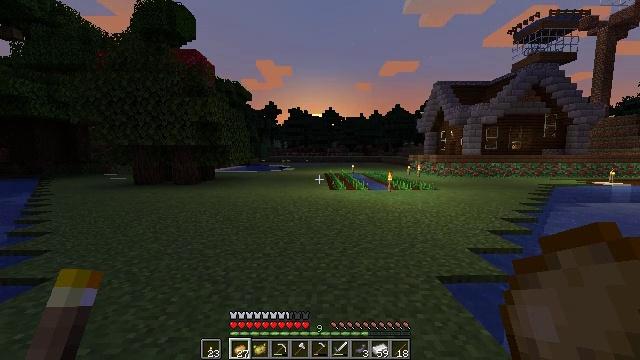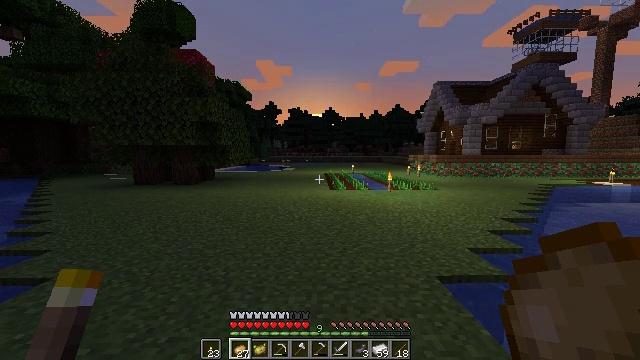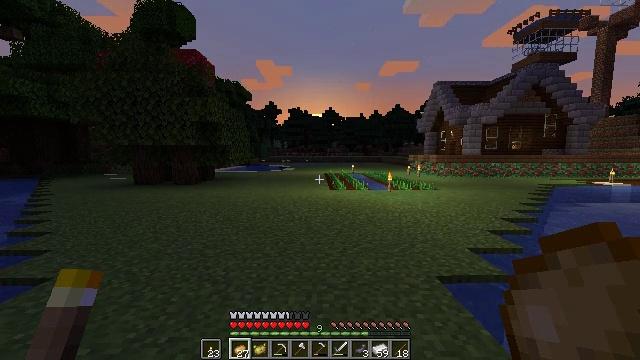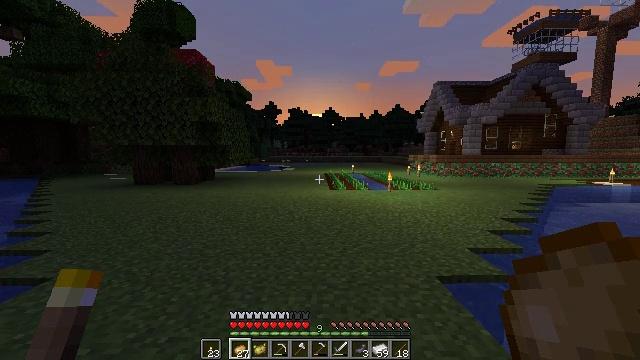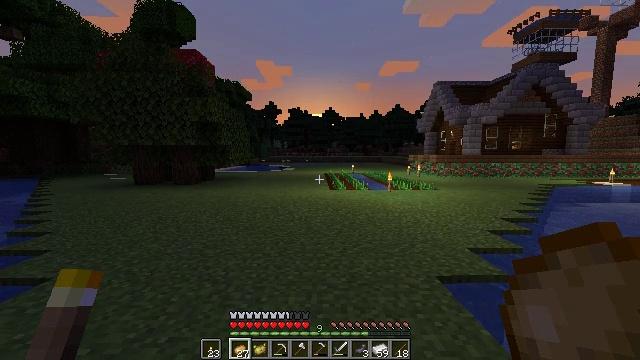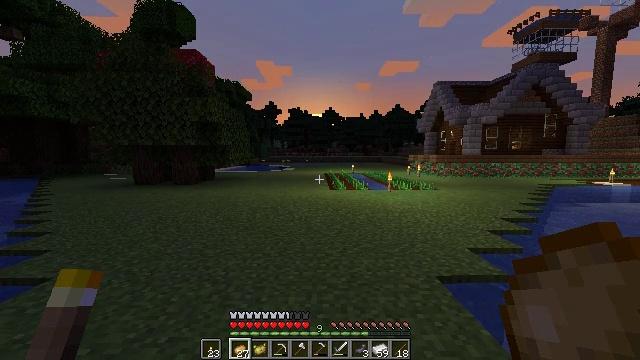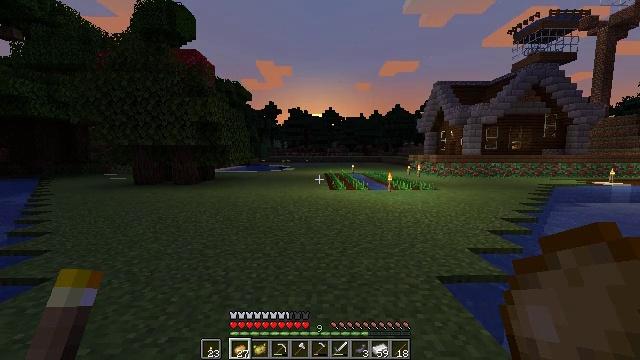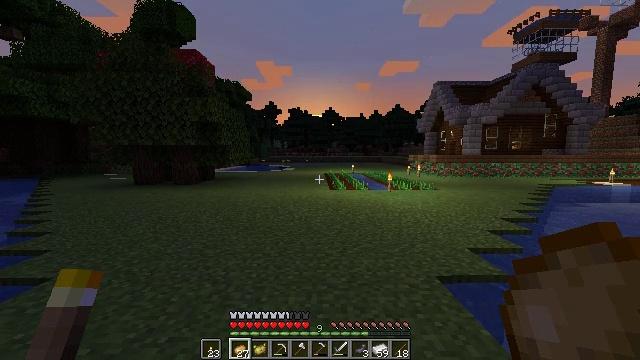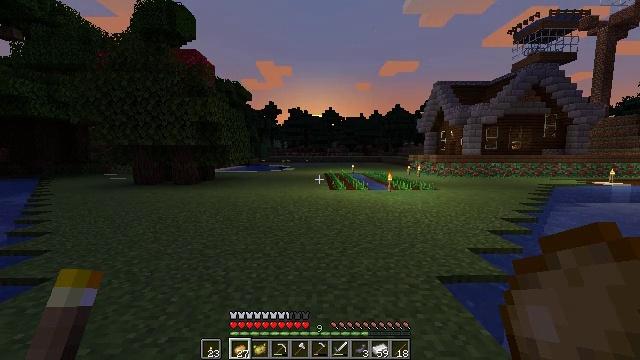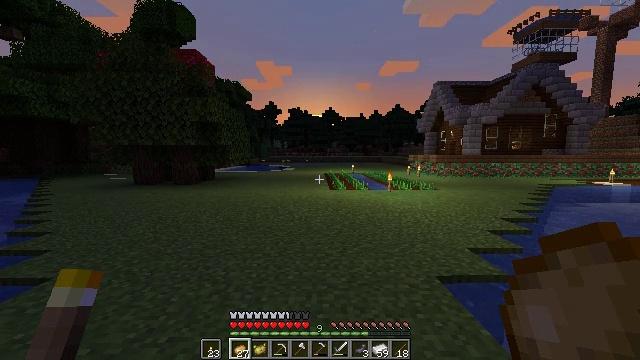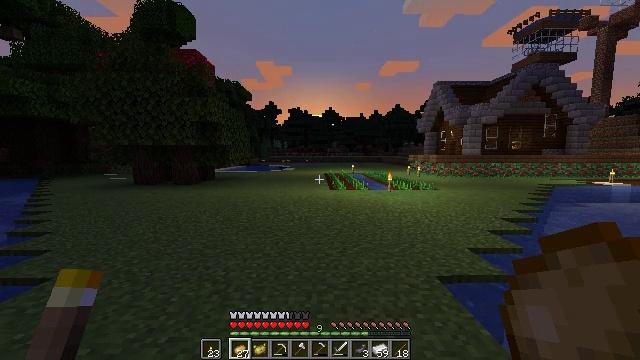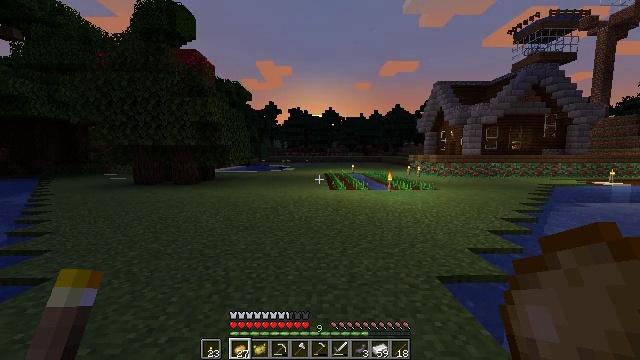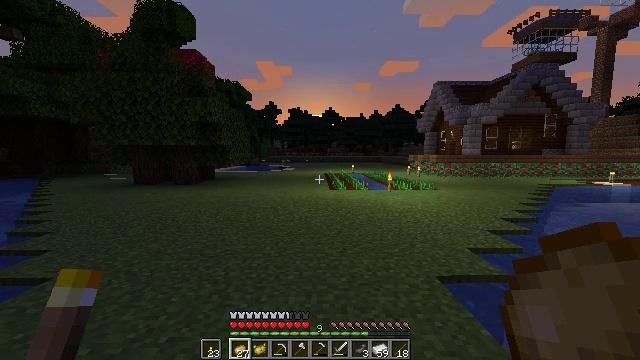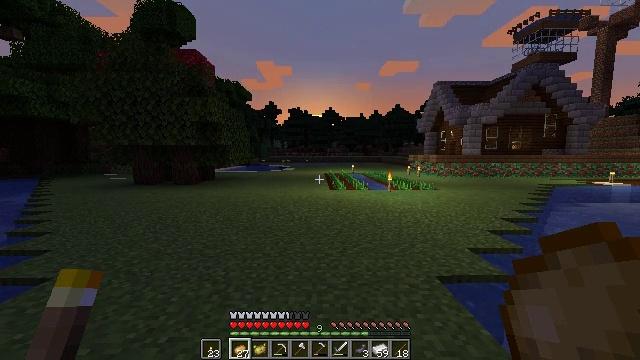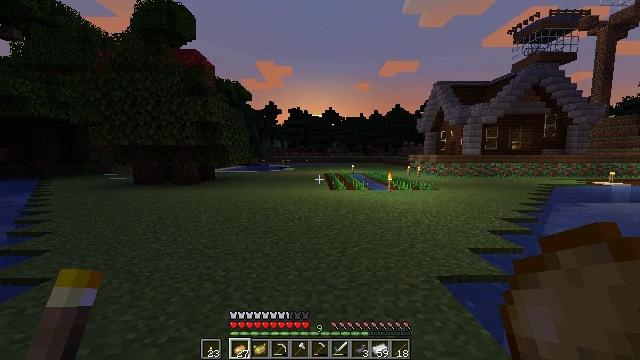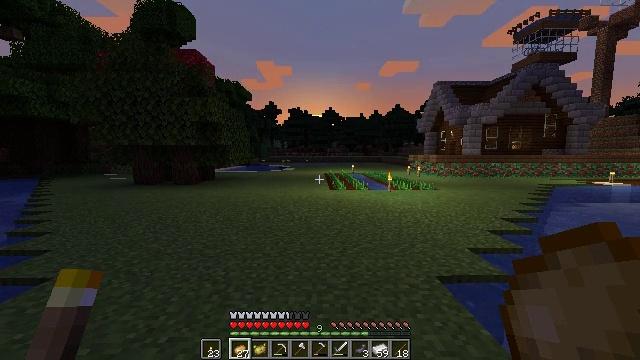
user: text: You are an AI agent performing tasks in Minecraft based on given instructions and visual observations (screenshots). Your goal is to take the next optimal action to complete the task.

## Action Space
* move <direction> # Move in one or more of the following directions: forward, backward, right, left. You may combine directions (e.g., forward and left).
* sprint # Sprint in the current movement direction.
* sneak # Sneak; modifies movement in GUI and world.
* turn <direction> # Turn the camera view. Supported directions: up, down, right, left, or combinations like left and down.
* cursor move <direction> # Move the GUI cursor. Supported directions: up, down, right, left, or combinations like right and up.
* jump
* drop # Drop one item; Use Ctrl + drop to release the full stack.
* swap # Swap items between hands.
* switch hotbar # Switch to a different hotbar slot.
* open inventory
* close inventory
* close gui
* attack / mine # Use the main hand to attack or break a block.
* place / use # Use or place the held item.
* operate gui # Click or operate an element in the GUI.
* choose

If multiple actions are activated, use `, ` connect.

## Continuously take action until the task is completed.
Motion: motion action
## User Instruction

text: Make a baked potato using a furnace.
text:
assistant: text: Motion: no_op
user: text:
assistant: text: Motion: no_op
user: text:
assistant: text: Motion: no_op
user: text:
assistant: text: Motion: no_op
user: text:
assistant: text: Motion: no_op
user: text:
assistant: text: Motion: no_op
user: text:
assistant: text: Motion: no_op
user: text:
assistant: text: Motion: no_op
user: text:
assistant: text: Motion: no_op
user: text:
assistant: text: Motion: no_op
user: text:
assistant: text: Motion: no_op
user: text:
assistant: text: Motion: no_op
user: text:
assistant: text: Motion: no_op
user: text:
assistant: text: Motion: no_op
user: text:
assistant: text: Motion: no_op
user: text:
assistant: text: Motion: no_op
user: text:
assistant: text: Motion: no_op
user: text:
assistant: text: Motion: no_op
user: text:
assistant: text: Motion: no_op
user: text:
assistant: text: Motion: no_op
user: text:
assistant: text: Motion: no_op
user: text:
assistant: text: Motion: no_op
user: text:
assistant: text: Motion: no_op
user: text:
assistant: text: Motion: no_op
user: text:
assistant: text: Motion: no_op
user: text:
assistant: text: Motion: no_op
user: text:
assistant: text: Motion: no_op
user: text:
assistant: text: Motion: no_op
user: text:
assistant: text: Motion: no_op
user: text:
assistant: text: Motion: no_op